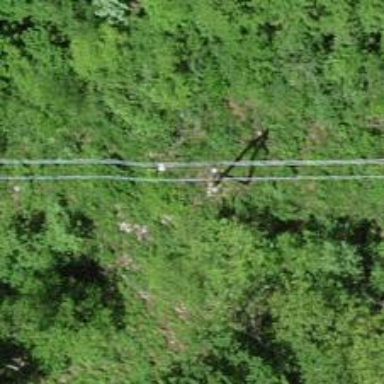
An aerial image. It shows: Utility pole in the area.